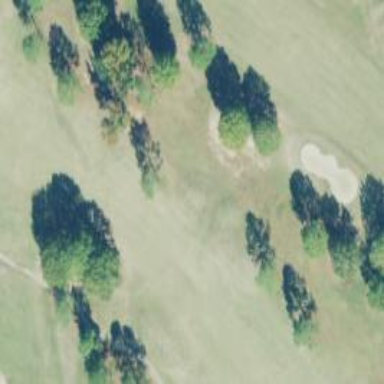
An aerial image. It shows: Golf hole.